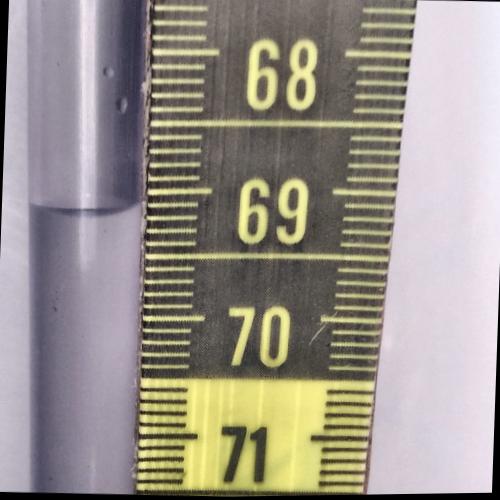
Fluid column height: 69.1 cm